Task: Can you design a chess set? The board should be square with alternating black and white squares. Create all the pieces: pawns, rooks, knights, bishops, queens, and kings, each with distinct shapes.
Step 5509:
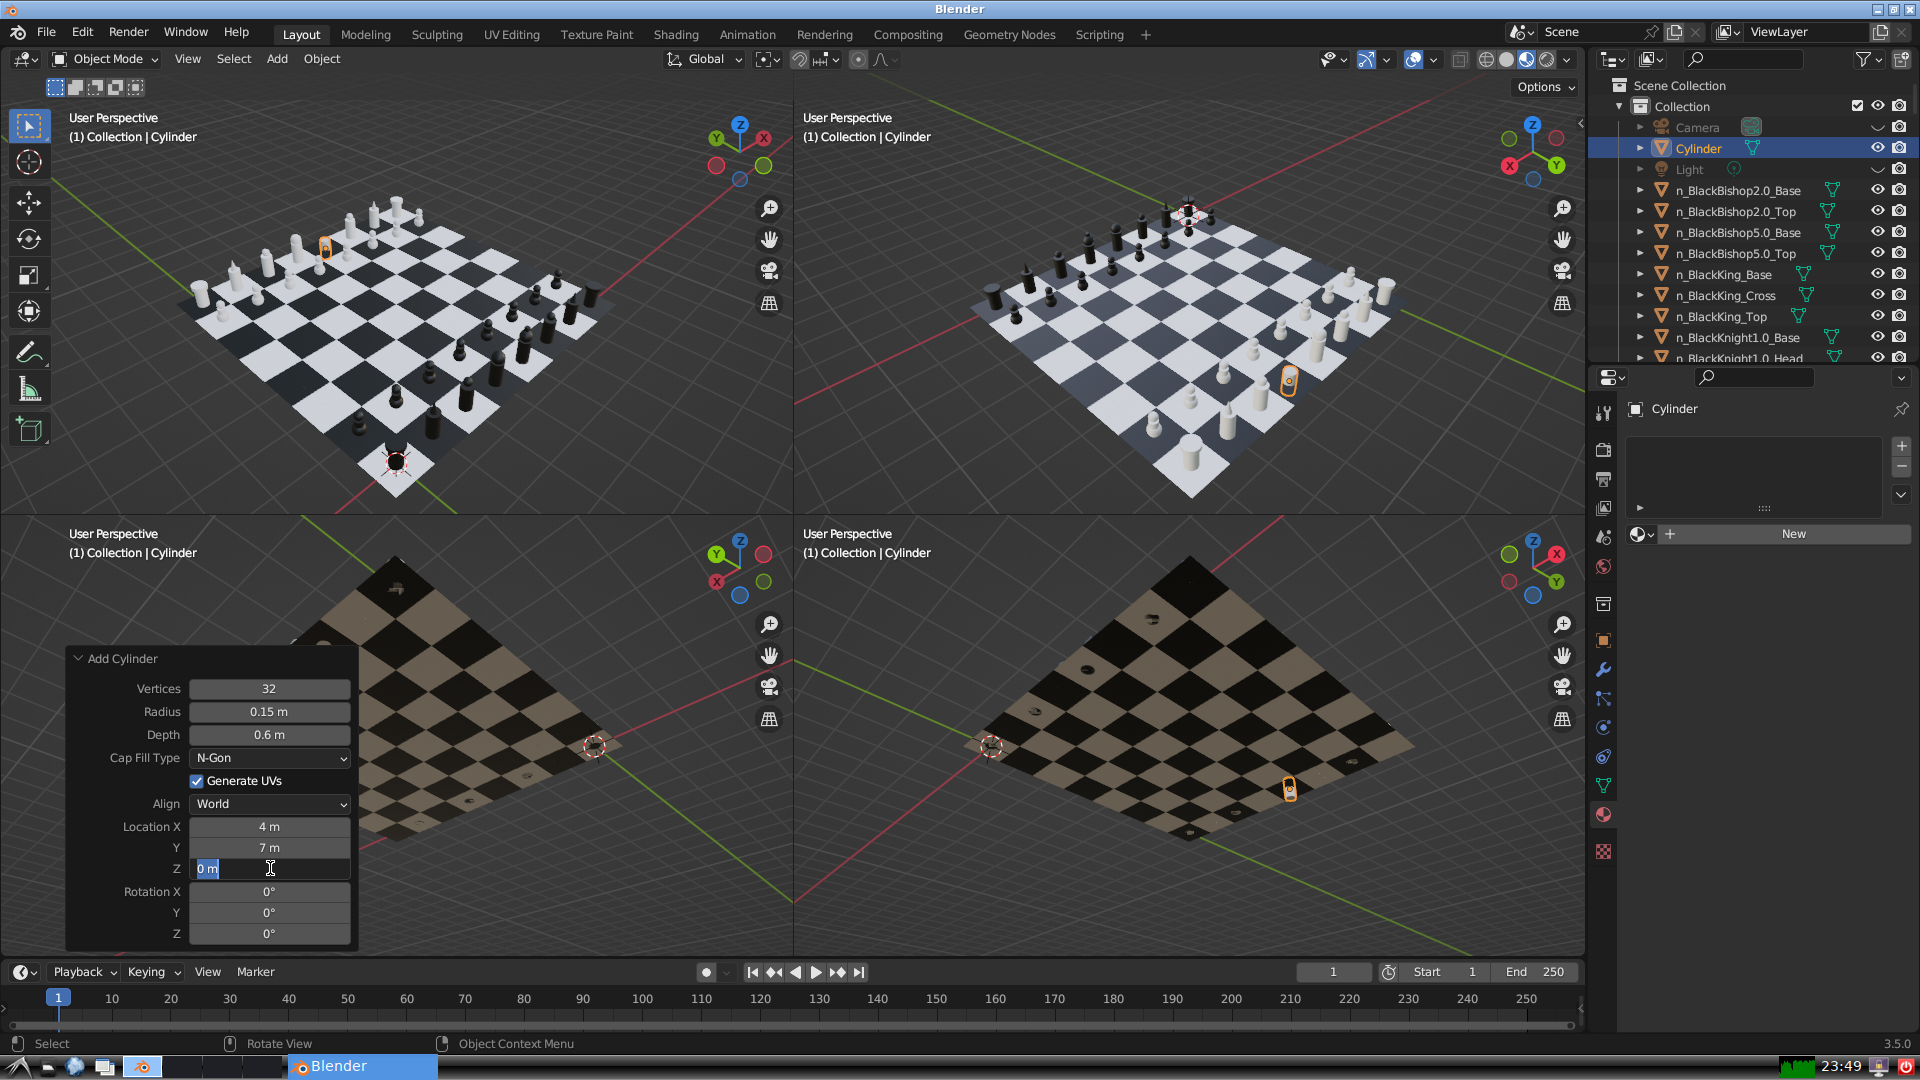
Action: input_text: 0.3